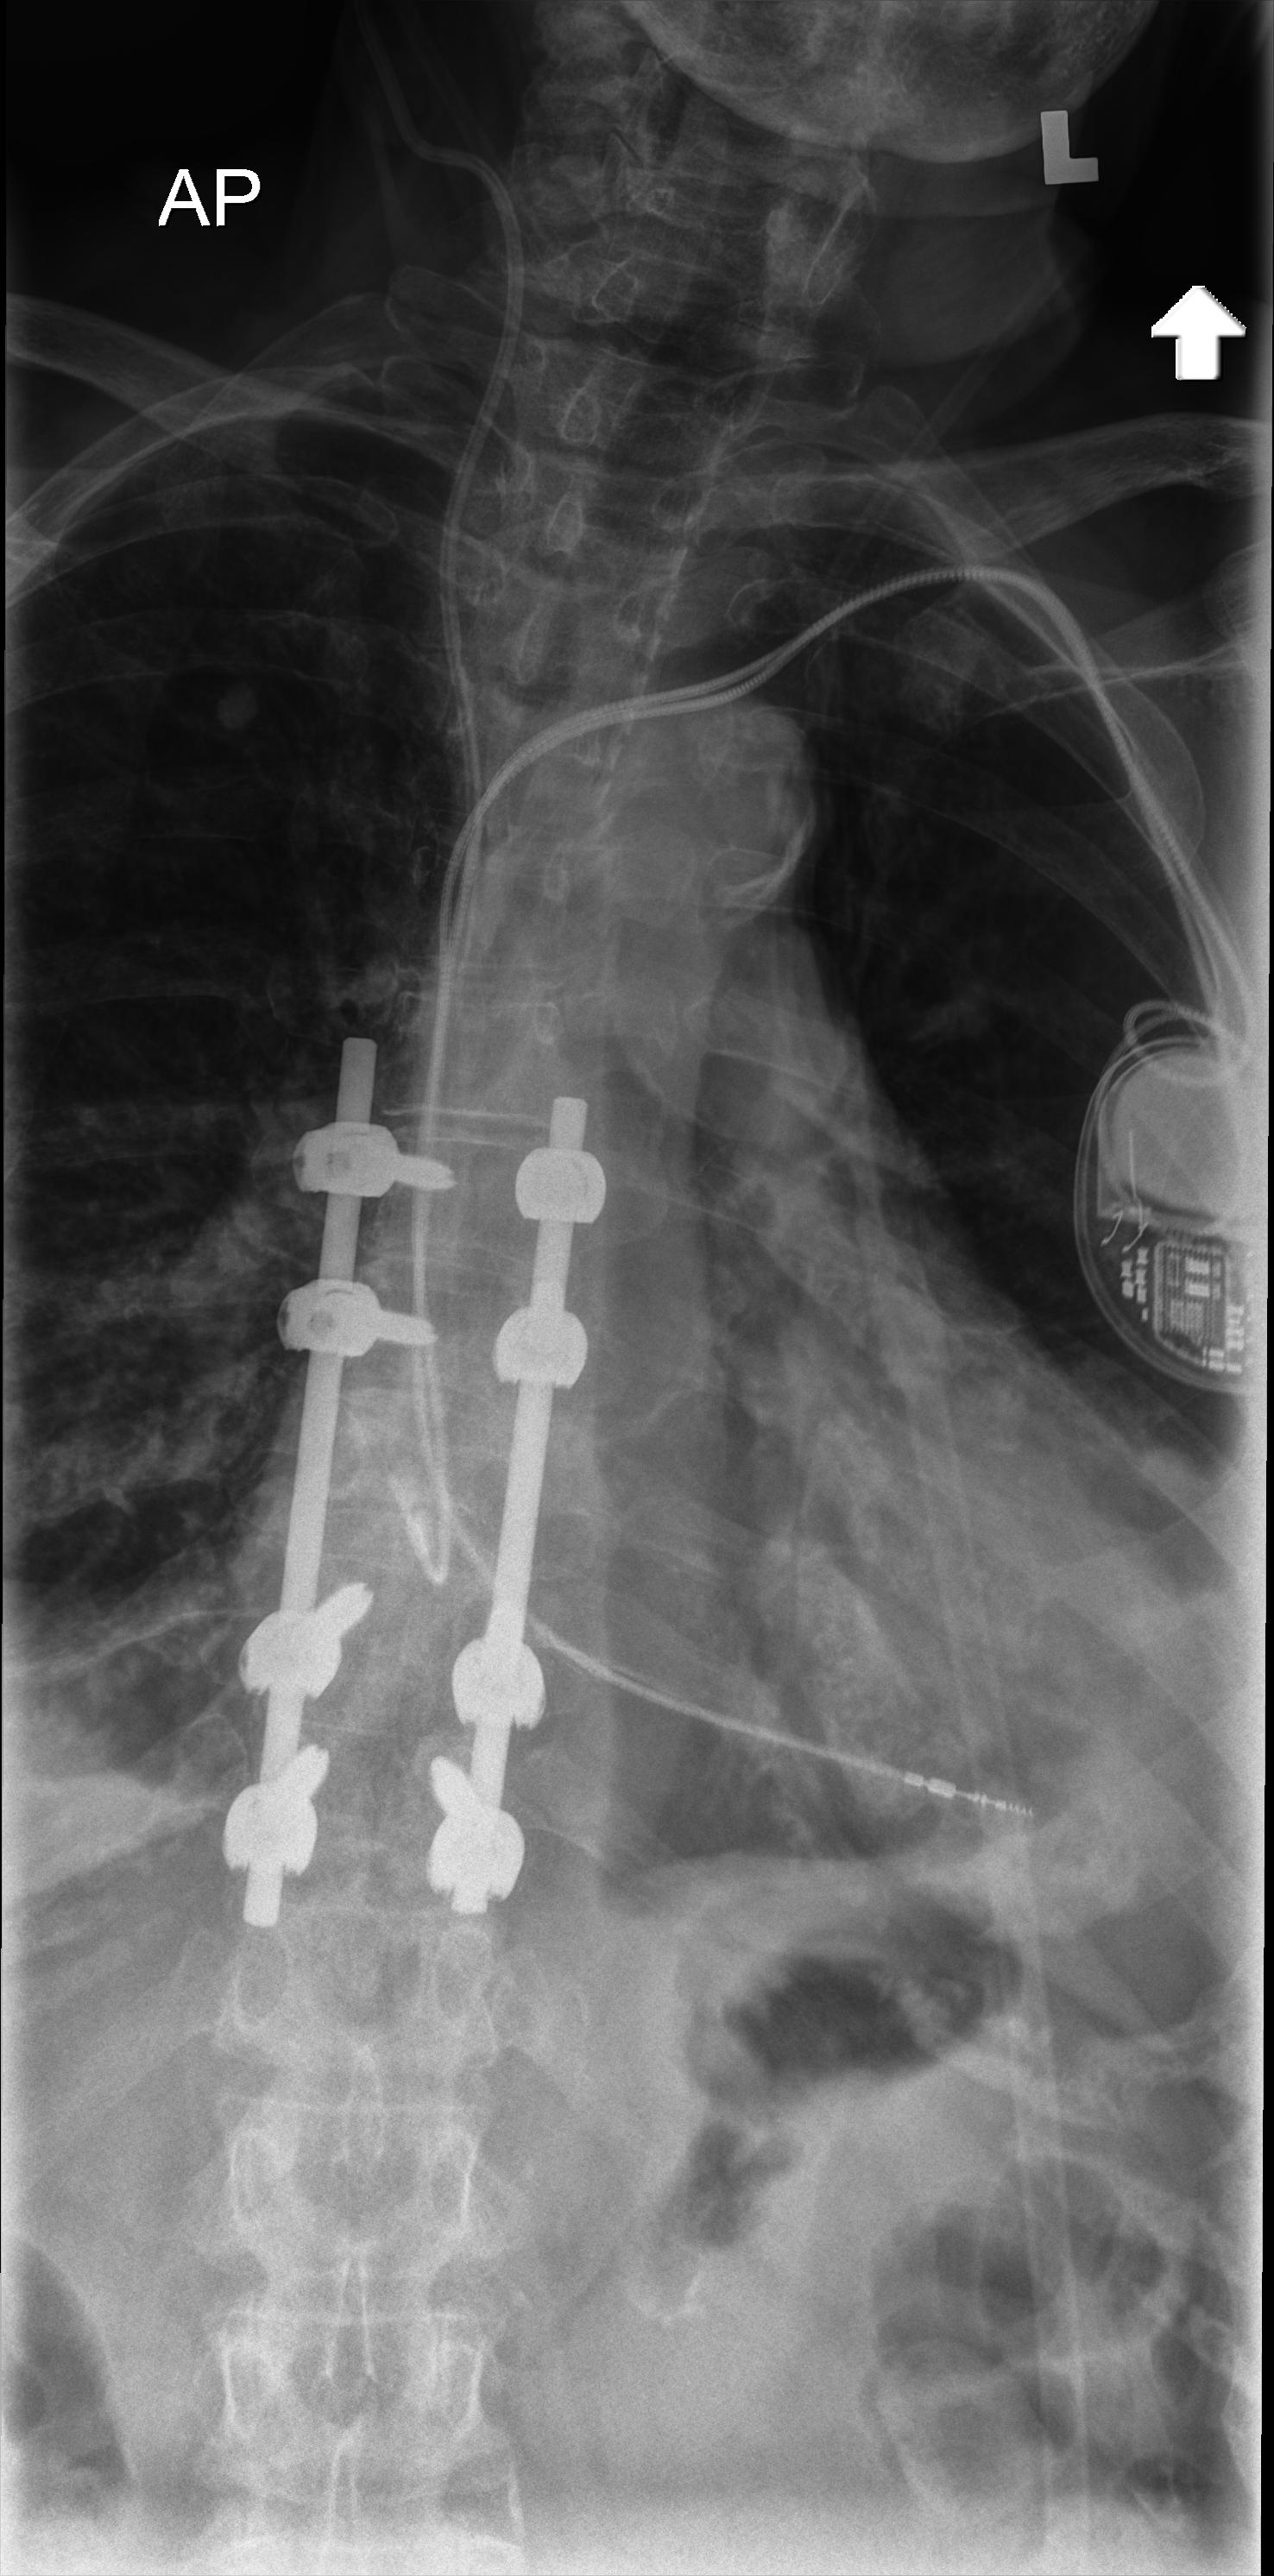
View: AP
Implant manufacturer: orthofix firebird